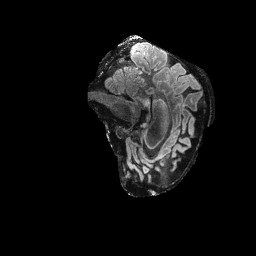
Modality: FLAIR
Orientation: sagittal
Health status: ill
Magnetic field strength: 3 T